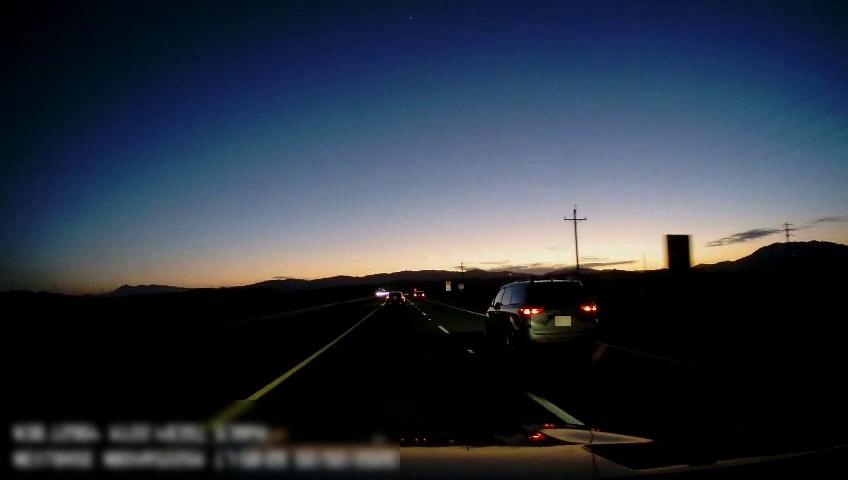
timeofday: Dusk/Dawn/Twilight
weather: Sunny
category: Drivable Space
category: Vehicles | SUV
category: Vehicles | SUV
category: Vehicles | SUV
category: Lanes | Alternate Lane
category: Lanes | Current Lane
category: Lanes | Current Lane